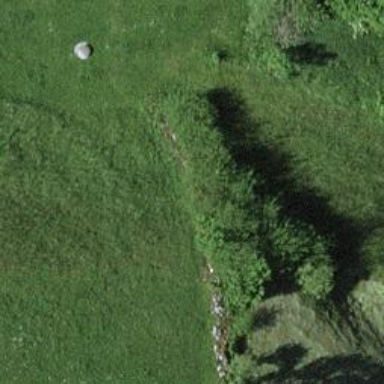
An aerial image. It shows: Dry stone wall barrier.